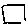
Label: square